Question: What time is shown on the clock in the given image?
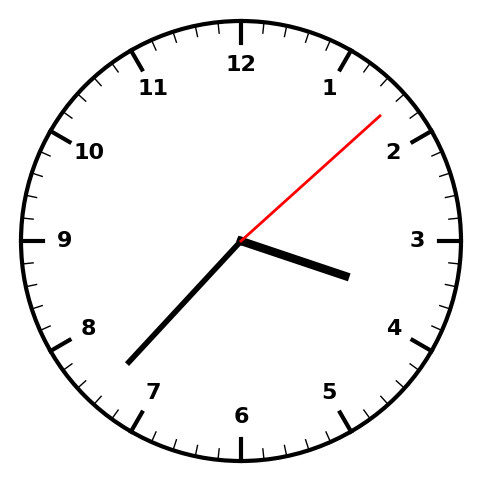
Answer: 03:37:08